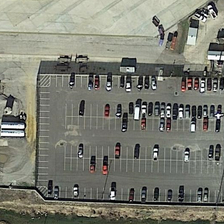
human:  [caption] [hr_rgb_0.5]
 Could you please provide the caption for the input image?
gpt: a few white and red cars park in the parking lot .

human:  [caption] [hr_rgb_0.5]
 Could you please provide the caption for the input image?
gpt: there is a parking lot between a belt of grass and a concrete ground .

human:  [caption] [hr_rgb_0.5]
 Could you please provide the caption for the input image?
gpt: it is a squared car lot with dozens of cars parking in it .

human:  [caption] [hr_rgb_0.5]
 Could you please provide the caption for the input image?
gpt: there is a parking lot between a belt of grass and a concrete ground .

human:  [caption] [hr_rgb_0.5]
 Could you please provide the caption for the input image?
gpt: many cars are in a parking lot with many empty parking spaces .